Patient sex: F
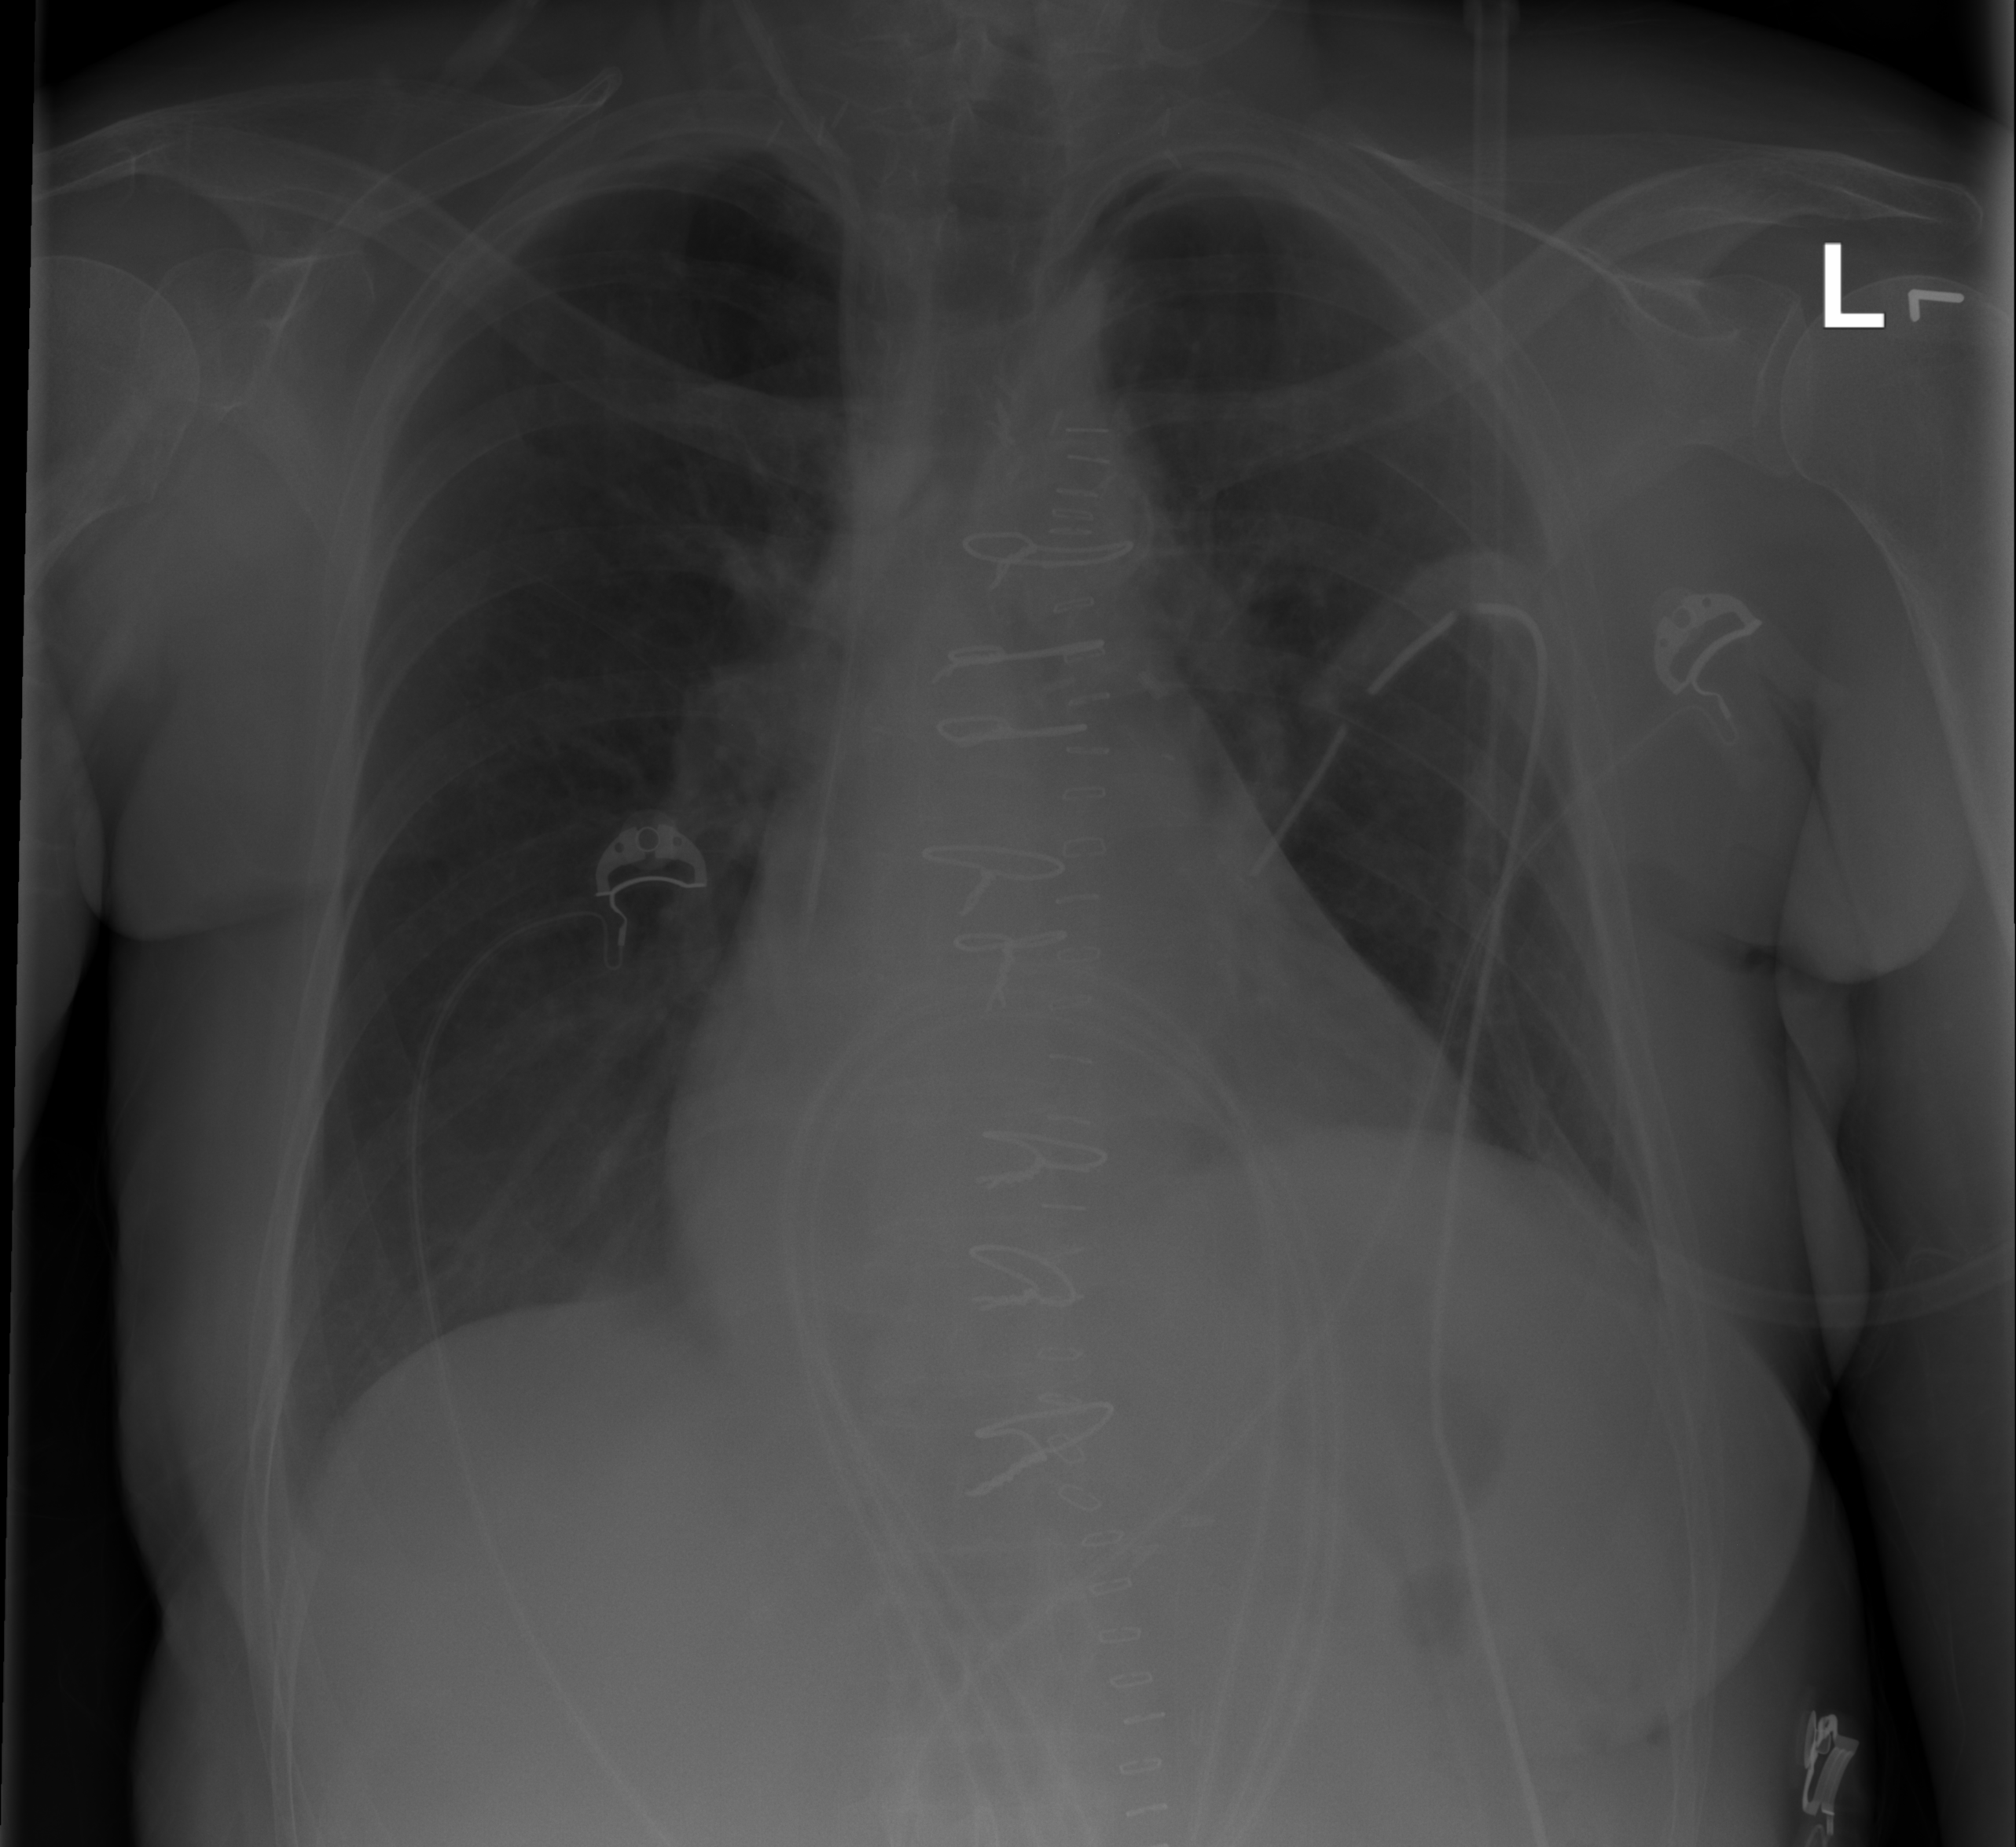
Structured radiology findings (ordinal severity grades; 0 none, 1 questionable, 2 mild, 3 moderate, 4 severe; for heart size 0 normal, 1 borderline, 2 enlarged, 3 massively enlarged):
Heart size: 0
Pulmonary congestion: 0
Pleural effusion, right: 0
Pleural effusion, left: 0
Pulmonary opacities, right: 0
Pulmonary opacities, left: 0
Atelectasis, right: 0
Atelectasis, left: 1